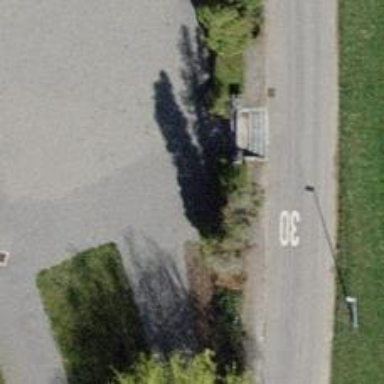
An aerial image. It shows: Set of steps on the road.